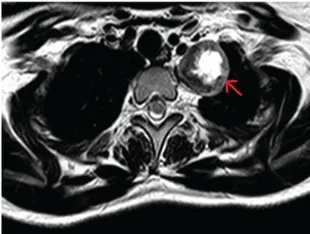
Imaging before surgery. (B) MRI of the thoracic vertebrae showing an equal-length T1, and long T2 mainly mixed signal shadows on the left side of the upper mediastinum (around the level of the T1-T2 vertebrae), low-signal shadows are observed on T2WI.
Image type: radiology (mri)